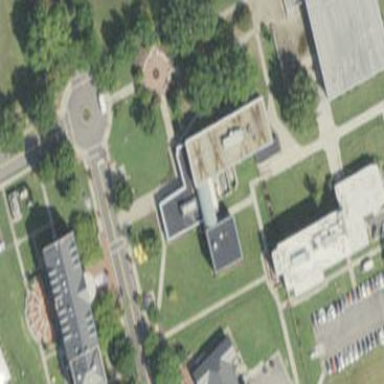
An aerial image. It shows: View of university building.